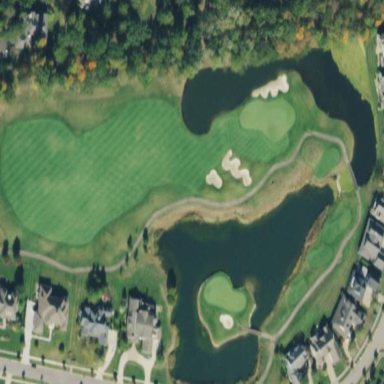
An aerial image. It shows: Water hazard on golf course. The hazard is natural water feature.